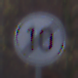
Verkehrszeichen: EndeGeschwindigkeit10
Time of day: SunriseSunset
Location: Outdoor (Urban)
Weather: Clear
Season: NotSpecified
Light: Natural